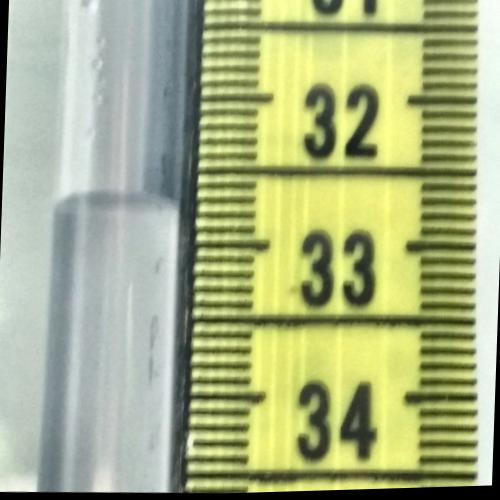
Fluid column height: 32.7 cm